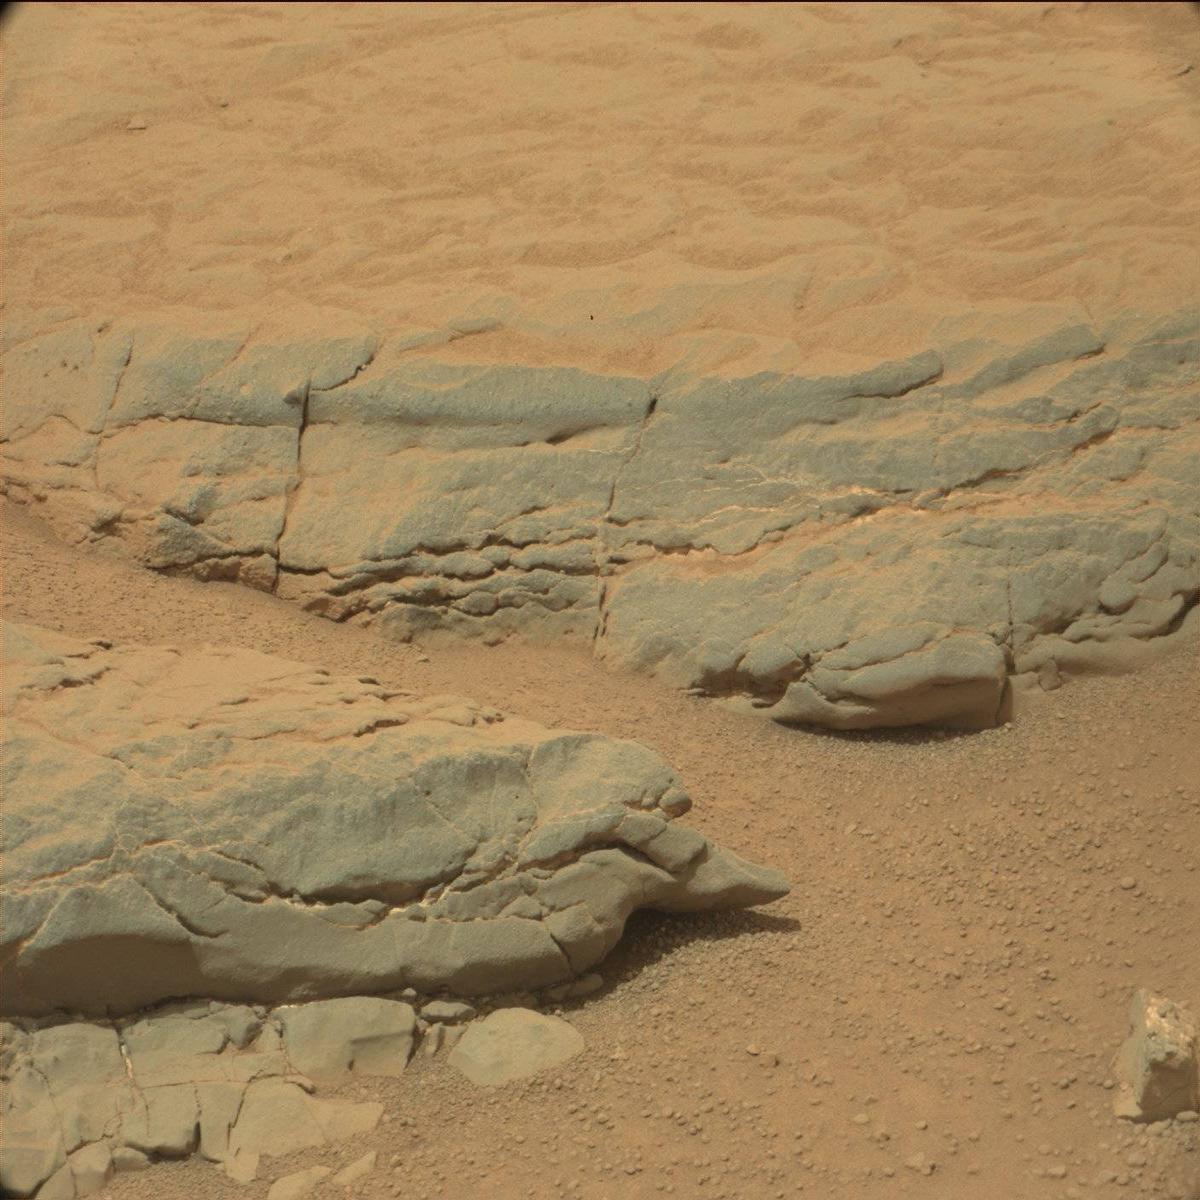
Terrain classes present: Bedrock, Rock, Sand / Soil